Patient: sex M, age 57
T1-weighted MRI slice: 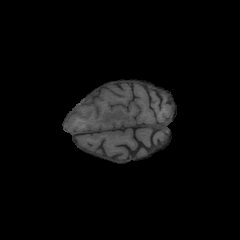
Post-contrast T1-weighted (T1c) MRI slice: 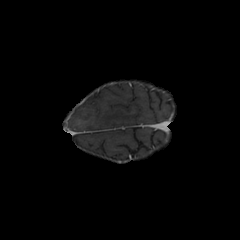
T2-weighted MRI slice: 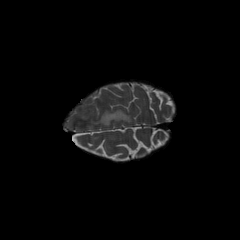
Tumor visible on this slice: yes
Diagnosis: Glioblastoma, IDH-wildtype
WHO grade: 4